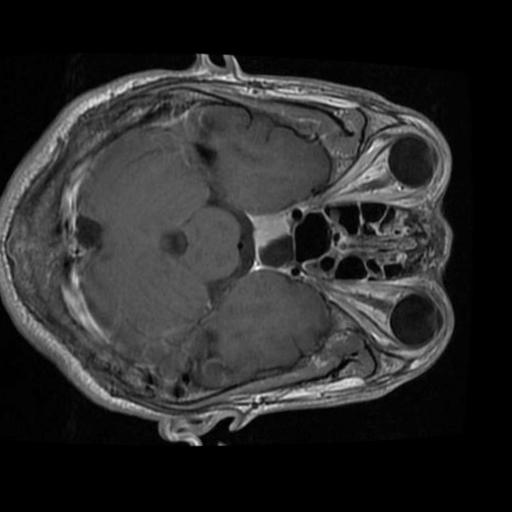
Label: brain_tumor